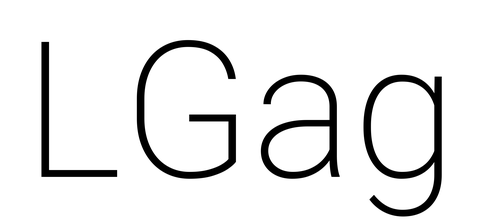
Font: Roboto_ExtraLight